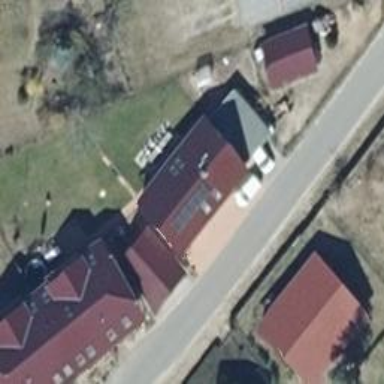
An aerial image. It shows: House with gabled roof oriented along the building. The roof color is maroon.